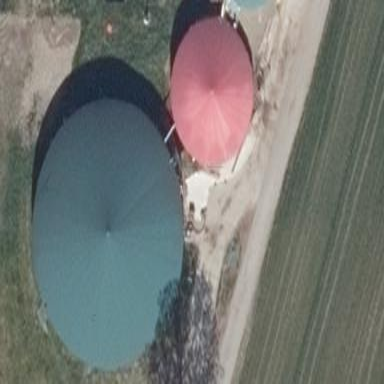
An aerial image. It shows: Storage tank that is man-made.